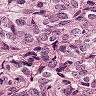
Metastatic tissue present: yes